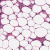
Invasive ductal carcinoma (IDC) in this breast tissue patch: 0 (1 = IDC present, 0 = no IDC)